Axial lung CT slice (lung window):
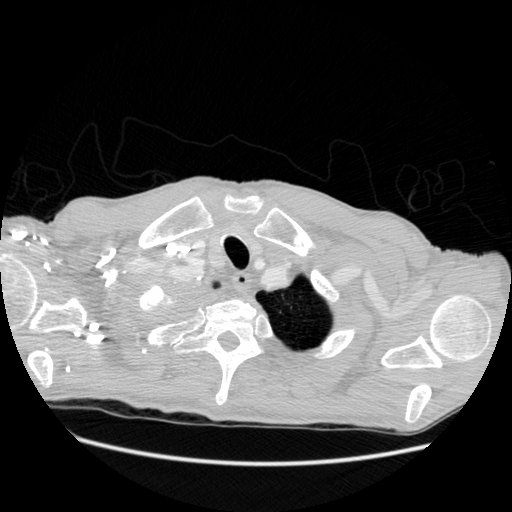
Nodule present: no